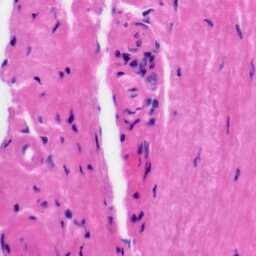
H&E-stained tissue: Tonsil